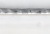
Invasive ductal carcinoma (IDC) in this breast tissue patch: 0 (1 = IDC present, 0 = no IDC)